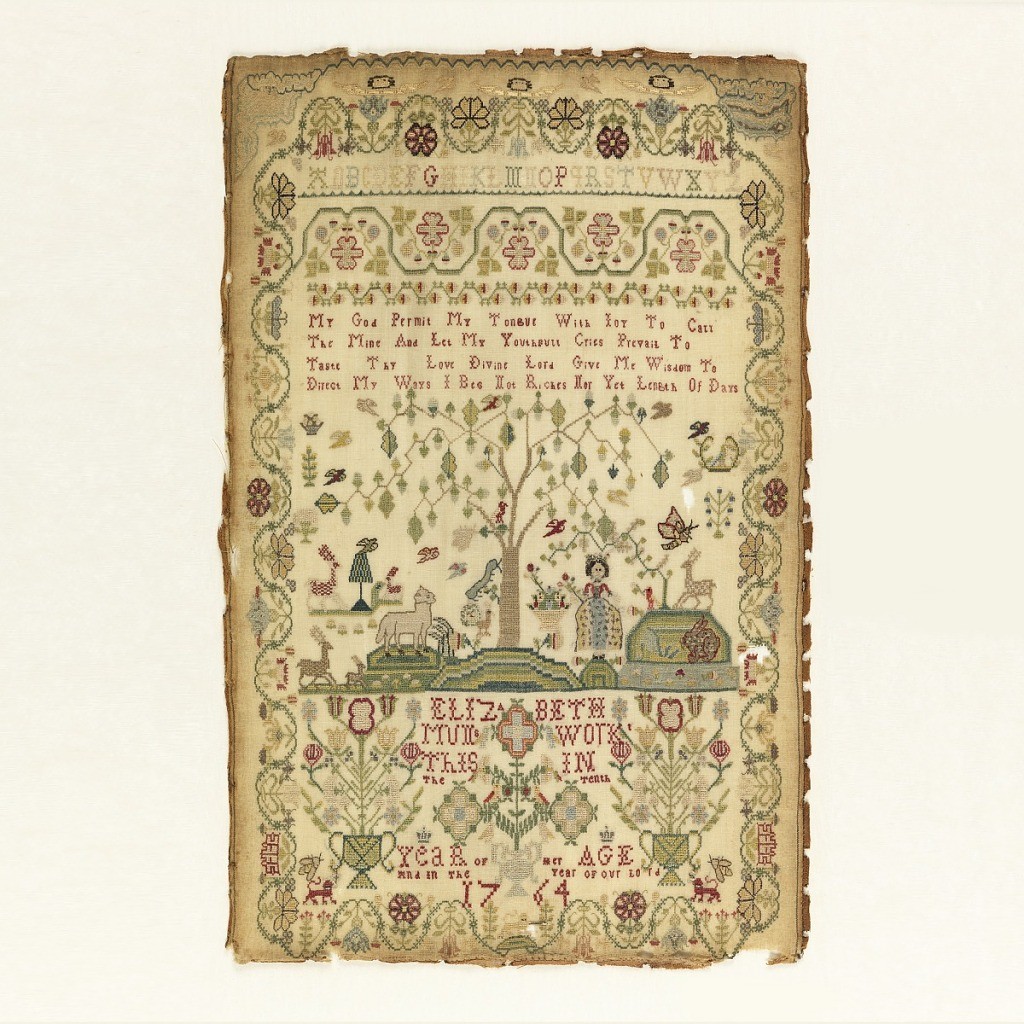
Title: Sampler
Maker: Elizabeth Muns, English
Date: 1764
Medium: silk and metal-wrapped silk embroidery on wool foundation, linen tape Technique: embroidered in cross, satin, back, tent, half cross, and double running stitches on plain weave foundation
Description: Vertical rectangle with alphabet, text "My God Permit My Tongue With Joy to Call The Mine And Let My Youthful Cries Prevail To Taste Thy Love Divine Lord Give Me Wisdom To Direct My Ways I Beg Not Riches Nor Yet Length of Days" then tree with woman and animals, flowers and signature, all withing curving floral border.